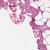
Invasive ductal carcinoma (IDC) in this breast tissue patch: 0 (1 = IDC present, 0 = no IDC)